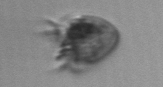
Label: Ciliophora